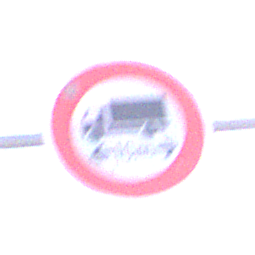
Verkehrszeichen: TatsaechlicheLaenge
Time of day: MorningAfternoon
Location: Outdoor (RoadRail)
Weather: PartlyCloudy
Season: NotSpecified
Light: Natural